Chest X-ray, AP view. Patient: 28 years old, sex M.
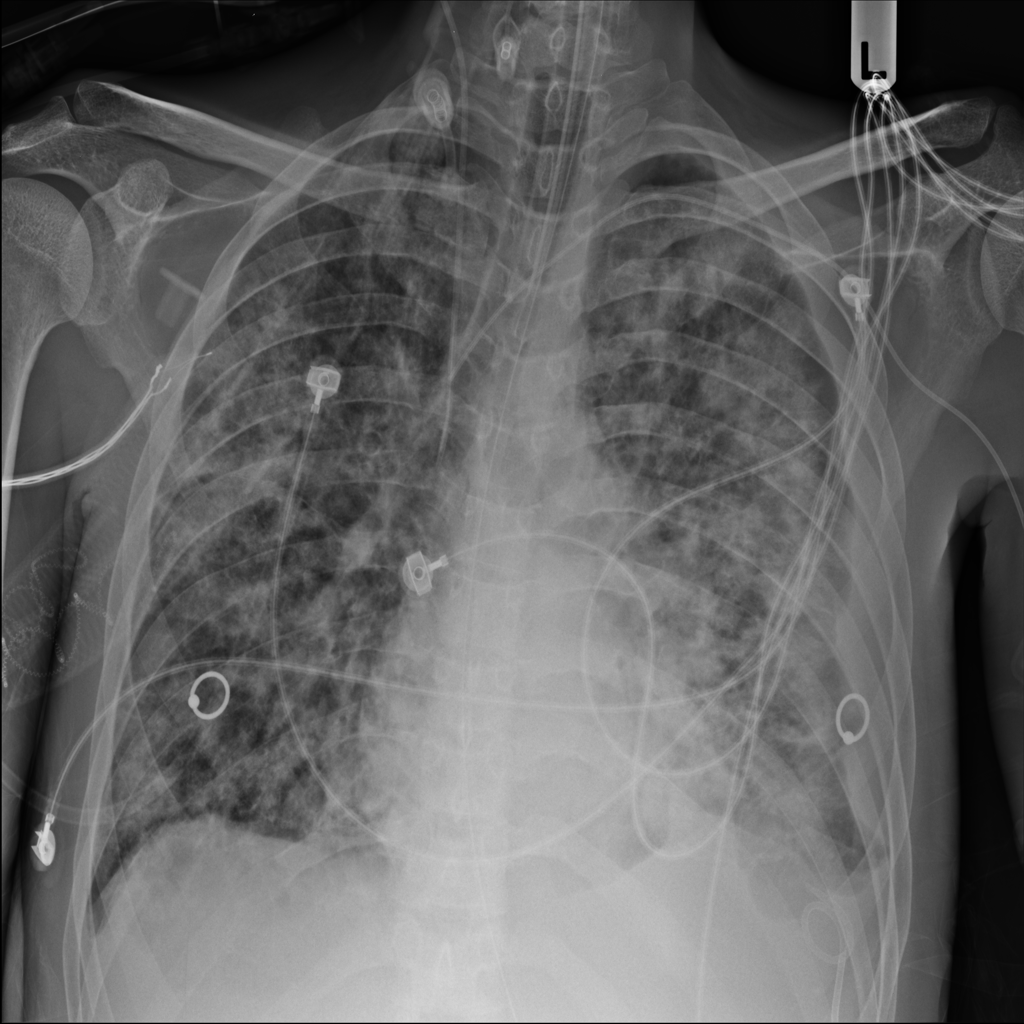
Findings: Effusion, Pleural_Thickening